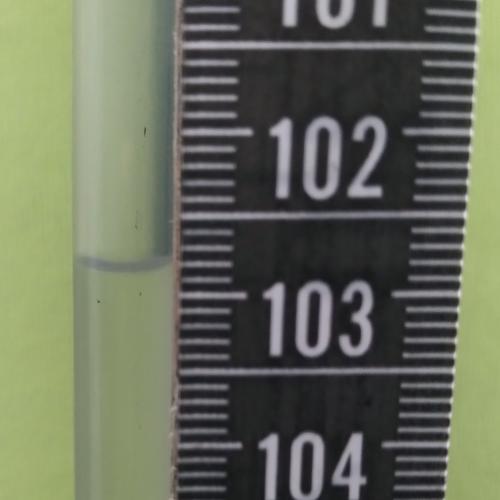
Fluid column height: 102.8 cm